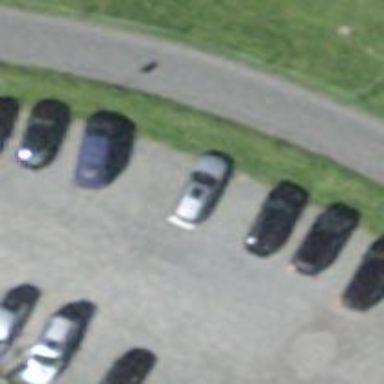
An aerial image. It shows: Parking area with surface.